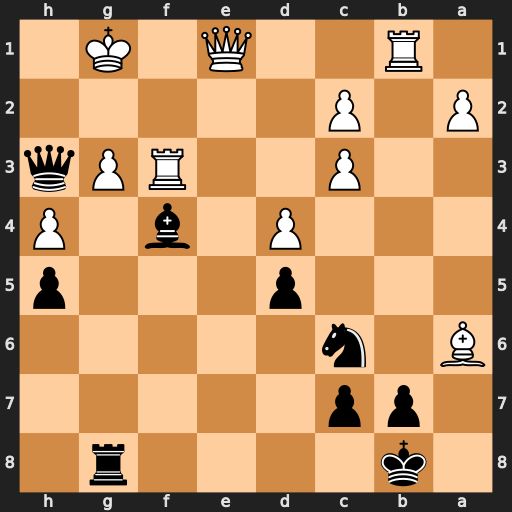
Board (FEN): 1k4r1/1pp5/B1n5/3p3p/3P1b1P/2P2RPq/P1P5/1R2Q1K1
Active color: b
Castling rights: -
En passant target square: -
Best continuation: Bxg3 Rxg3 Rxg3+ Qxg3 Qxg3+